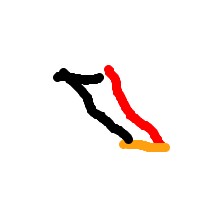
Shape: parallelogram